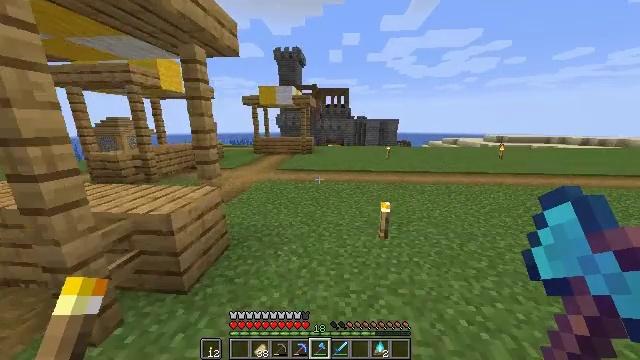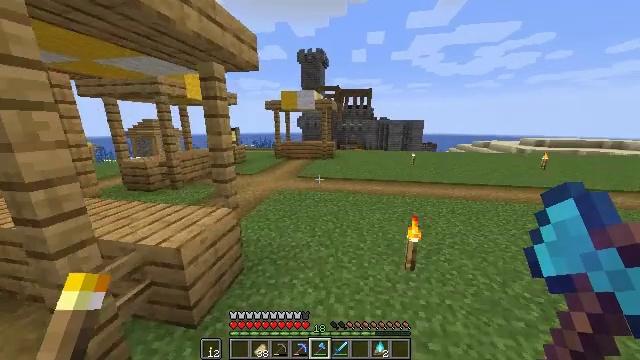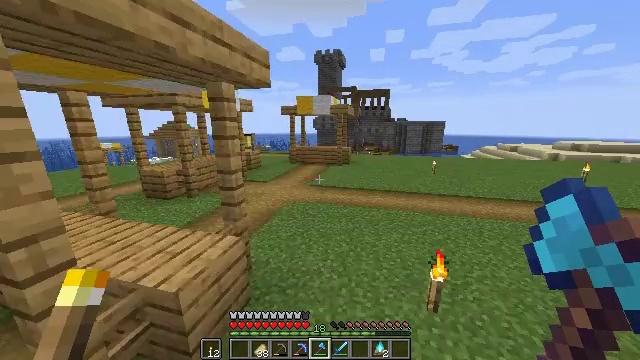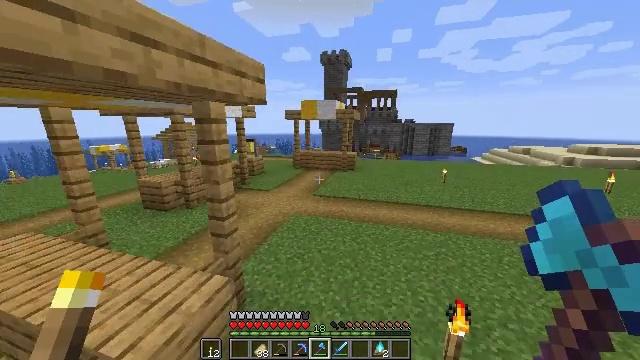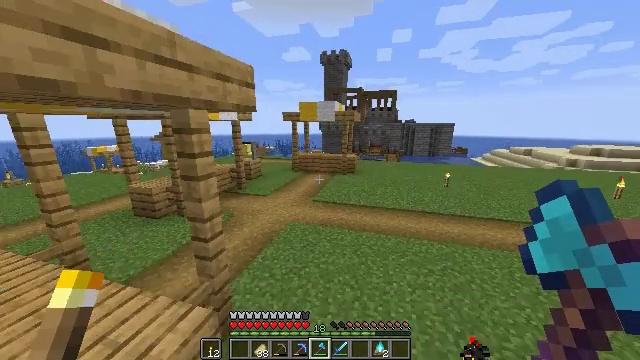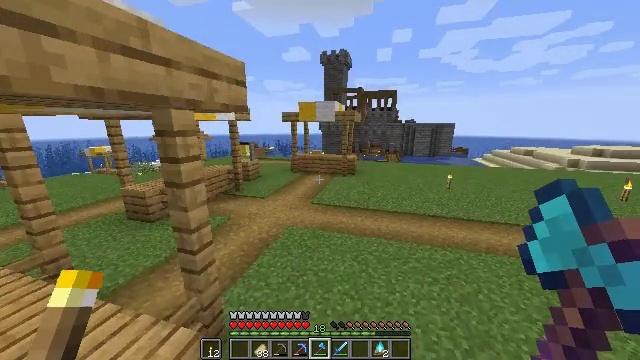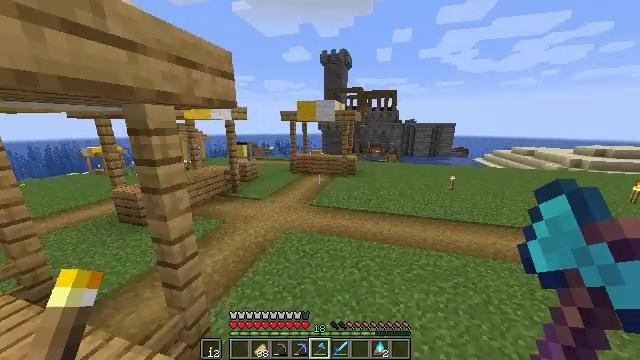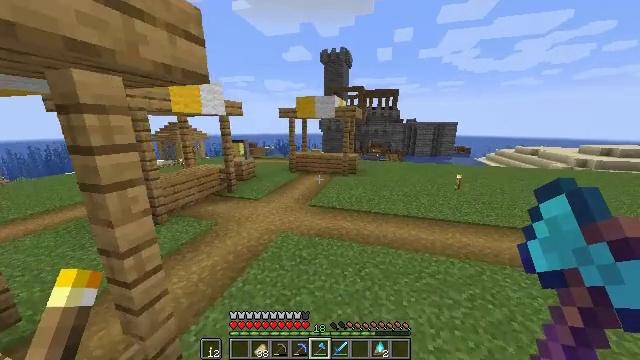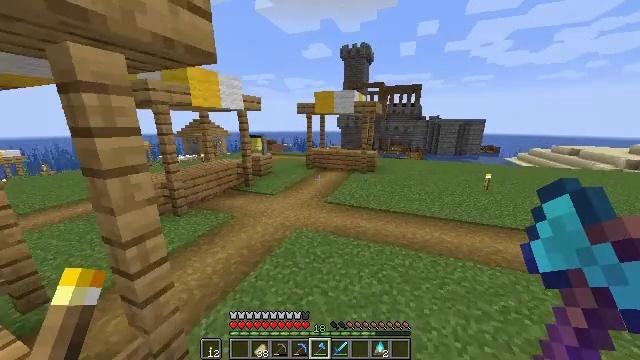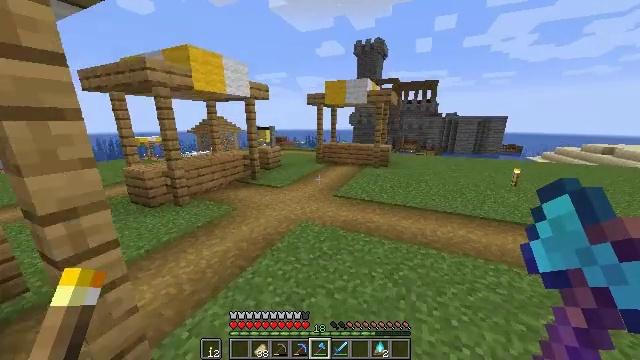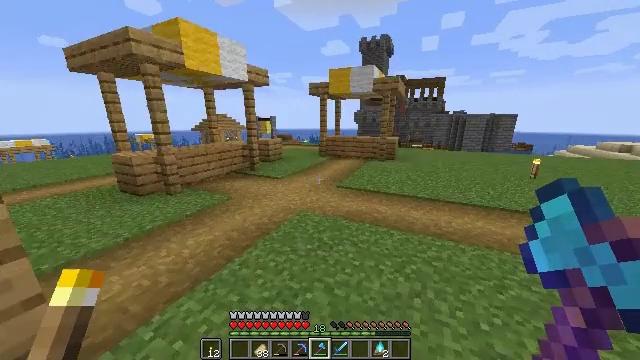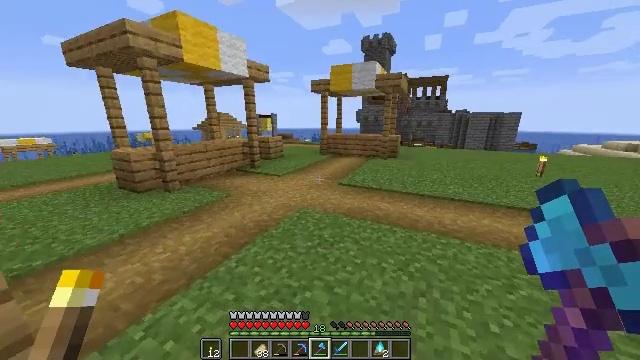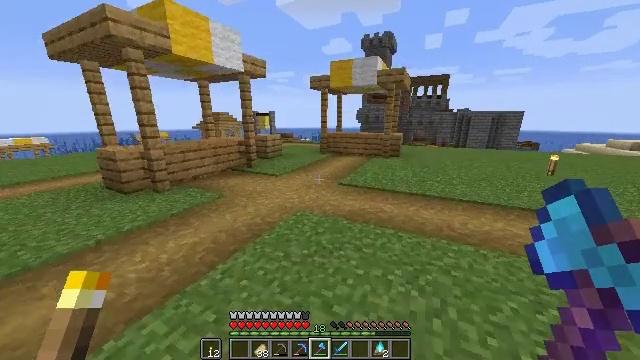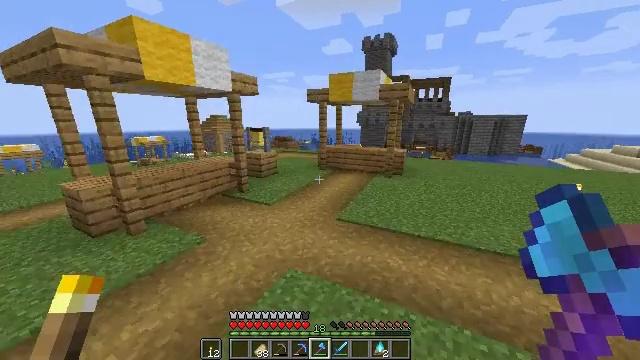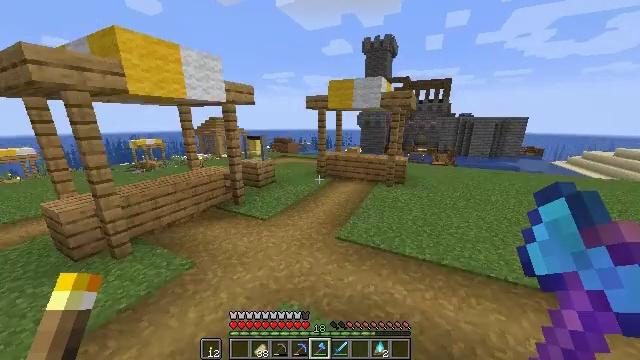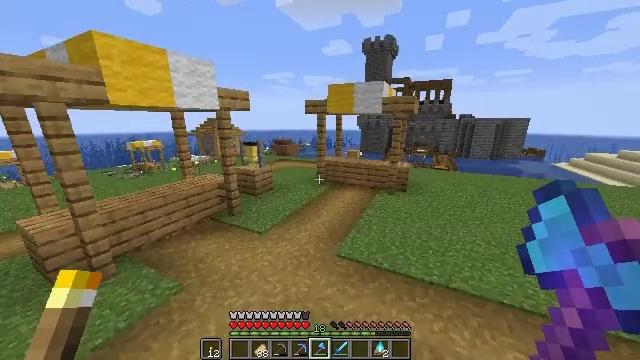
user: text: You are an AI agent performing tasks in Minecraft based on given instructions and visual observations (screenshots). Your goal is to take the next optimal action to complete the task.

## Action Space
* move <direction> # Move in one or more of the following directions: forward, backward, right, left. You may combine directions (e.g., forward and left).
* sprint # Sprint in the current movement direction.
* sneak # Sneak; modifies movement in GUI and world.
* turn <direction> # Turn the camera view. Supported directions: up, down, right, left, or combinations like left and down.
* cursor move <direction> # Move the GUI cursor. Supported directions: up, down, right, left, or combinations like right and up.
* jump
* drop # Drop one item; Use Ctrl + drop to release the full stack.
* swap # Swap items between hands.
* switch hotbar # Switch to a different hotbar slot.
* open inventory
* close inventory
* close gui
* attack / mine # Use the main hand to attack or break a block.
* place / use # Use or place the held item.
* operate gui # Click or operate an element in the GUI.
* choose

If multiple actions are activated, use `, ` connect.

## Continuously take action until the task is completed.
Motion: motion action
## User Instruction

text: Harvest wheat from the field.
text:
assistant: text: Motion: move forward, sprint, turn left, jump
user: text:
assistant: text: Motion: move forward, sprint, turn left, jump
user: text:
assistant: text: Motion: move forward, turn left, jump
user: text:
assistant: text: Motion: move forward, jump
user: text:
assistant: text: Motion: move forward, jump
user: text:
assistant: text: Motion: move forward, jump
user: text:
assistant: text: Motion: move forward, jump
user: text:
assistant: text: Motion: move forward, turn left, jump
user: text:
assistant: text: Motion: move forward, turn left, jump
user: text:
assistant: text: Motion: move forward, turn left, jump
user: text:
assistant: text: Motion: move forward, jump
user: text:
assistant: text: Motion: move forward, sprint, jump
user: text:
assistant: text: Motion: move forward, sprint, jump
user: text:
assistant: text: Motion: move forward, sprint, jump
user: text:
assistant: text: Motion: move forward, sprint, jump
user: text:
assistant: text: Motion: move forward, sprint, jump
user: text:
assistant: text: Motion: move forward, turn left, jump
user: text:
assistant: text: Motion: move forward, turn left, jump
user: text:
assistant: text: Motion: move forward, turn left, jump
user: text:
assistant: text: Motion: move forward, jump
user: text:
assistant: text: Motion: move forward, jump
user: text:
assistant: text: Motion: move forward, jump
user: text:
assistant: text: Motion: move forward, jump
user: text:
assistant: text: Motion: move forward, jump
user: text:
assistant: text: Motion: move forward, sprint, jump
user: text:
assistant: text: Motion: move forward, sprint, jump
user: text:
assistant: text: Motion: move forward, sprint, jump
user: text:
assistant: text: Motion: move forward, sprint, jump
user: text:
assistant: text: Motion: move forward, jump
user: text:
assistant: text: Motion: move forward, jump